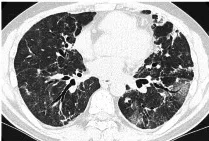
A series of chest computed tomography (CT) images of the patient with Good syndrome with recurrent COVID-19. . Denotes the number of days after symptom onset. E. On day 272, various abnormal shadows, such as reticulonodular shadows and bronchiectasis, were observed. Moreover, new consolidations and GGOs emerged.
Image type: radiology (ct)